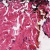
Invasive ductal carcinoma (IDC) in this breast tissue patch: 0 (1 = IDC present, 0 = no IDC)